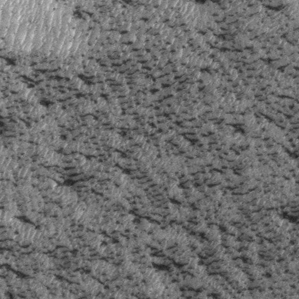
Label: frost